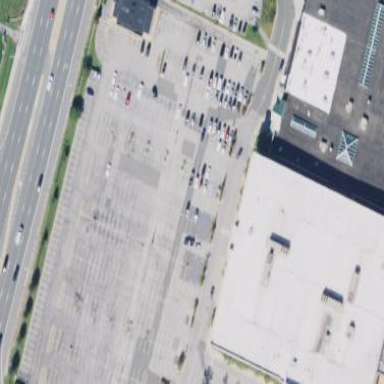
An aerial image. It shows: Retail building.